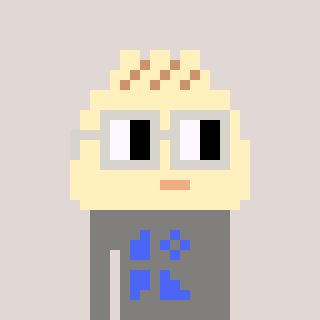
a pixel art character with square light gray glasses, a porkbao-shaped head and a bluegrey-colored body on a warm background